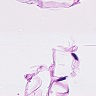
Metastatic tissue present: no